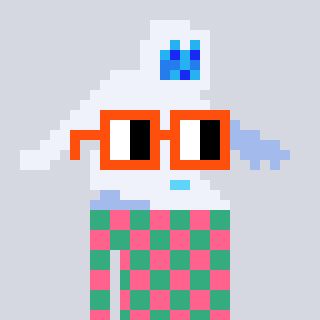
a pixel art character with square orange glasses, a yeti-shaped head and a teal-colored body on a cool background